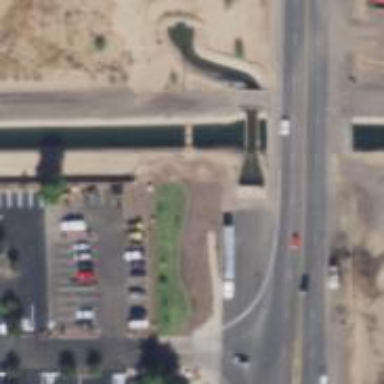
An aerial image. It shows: Bridge over canal.